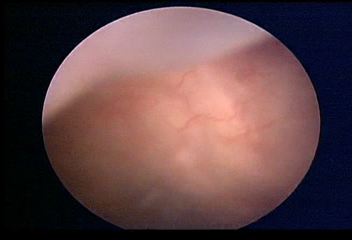
Modality: WLC
Class: Normal mucosa
Bladder cancer association: No